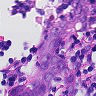
Metastatic tissue present: yes